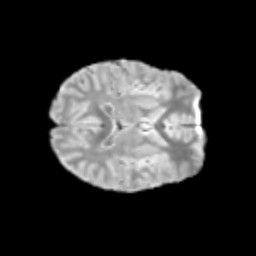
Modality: T2w
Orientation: axial
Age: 13
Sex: female
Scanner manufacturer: siemens
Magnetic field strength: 3 T
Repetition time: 3.8 s
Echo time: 0.07 s